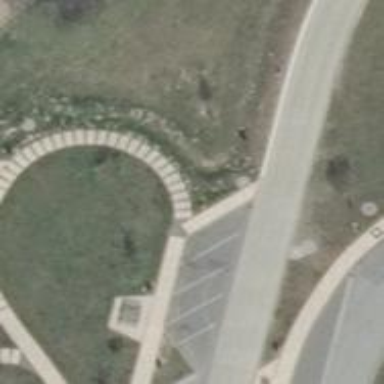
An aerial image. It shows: Footway.